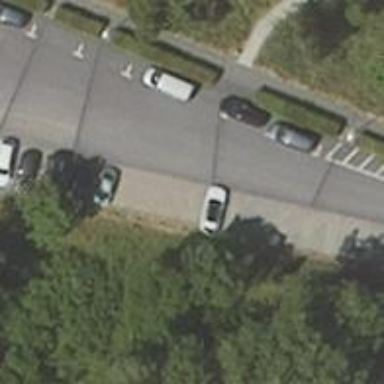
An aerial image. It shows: Asphalt driveway used as service road.